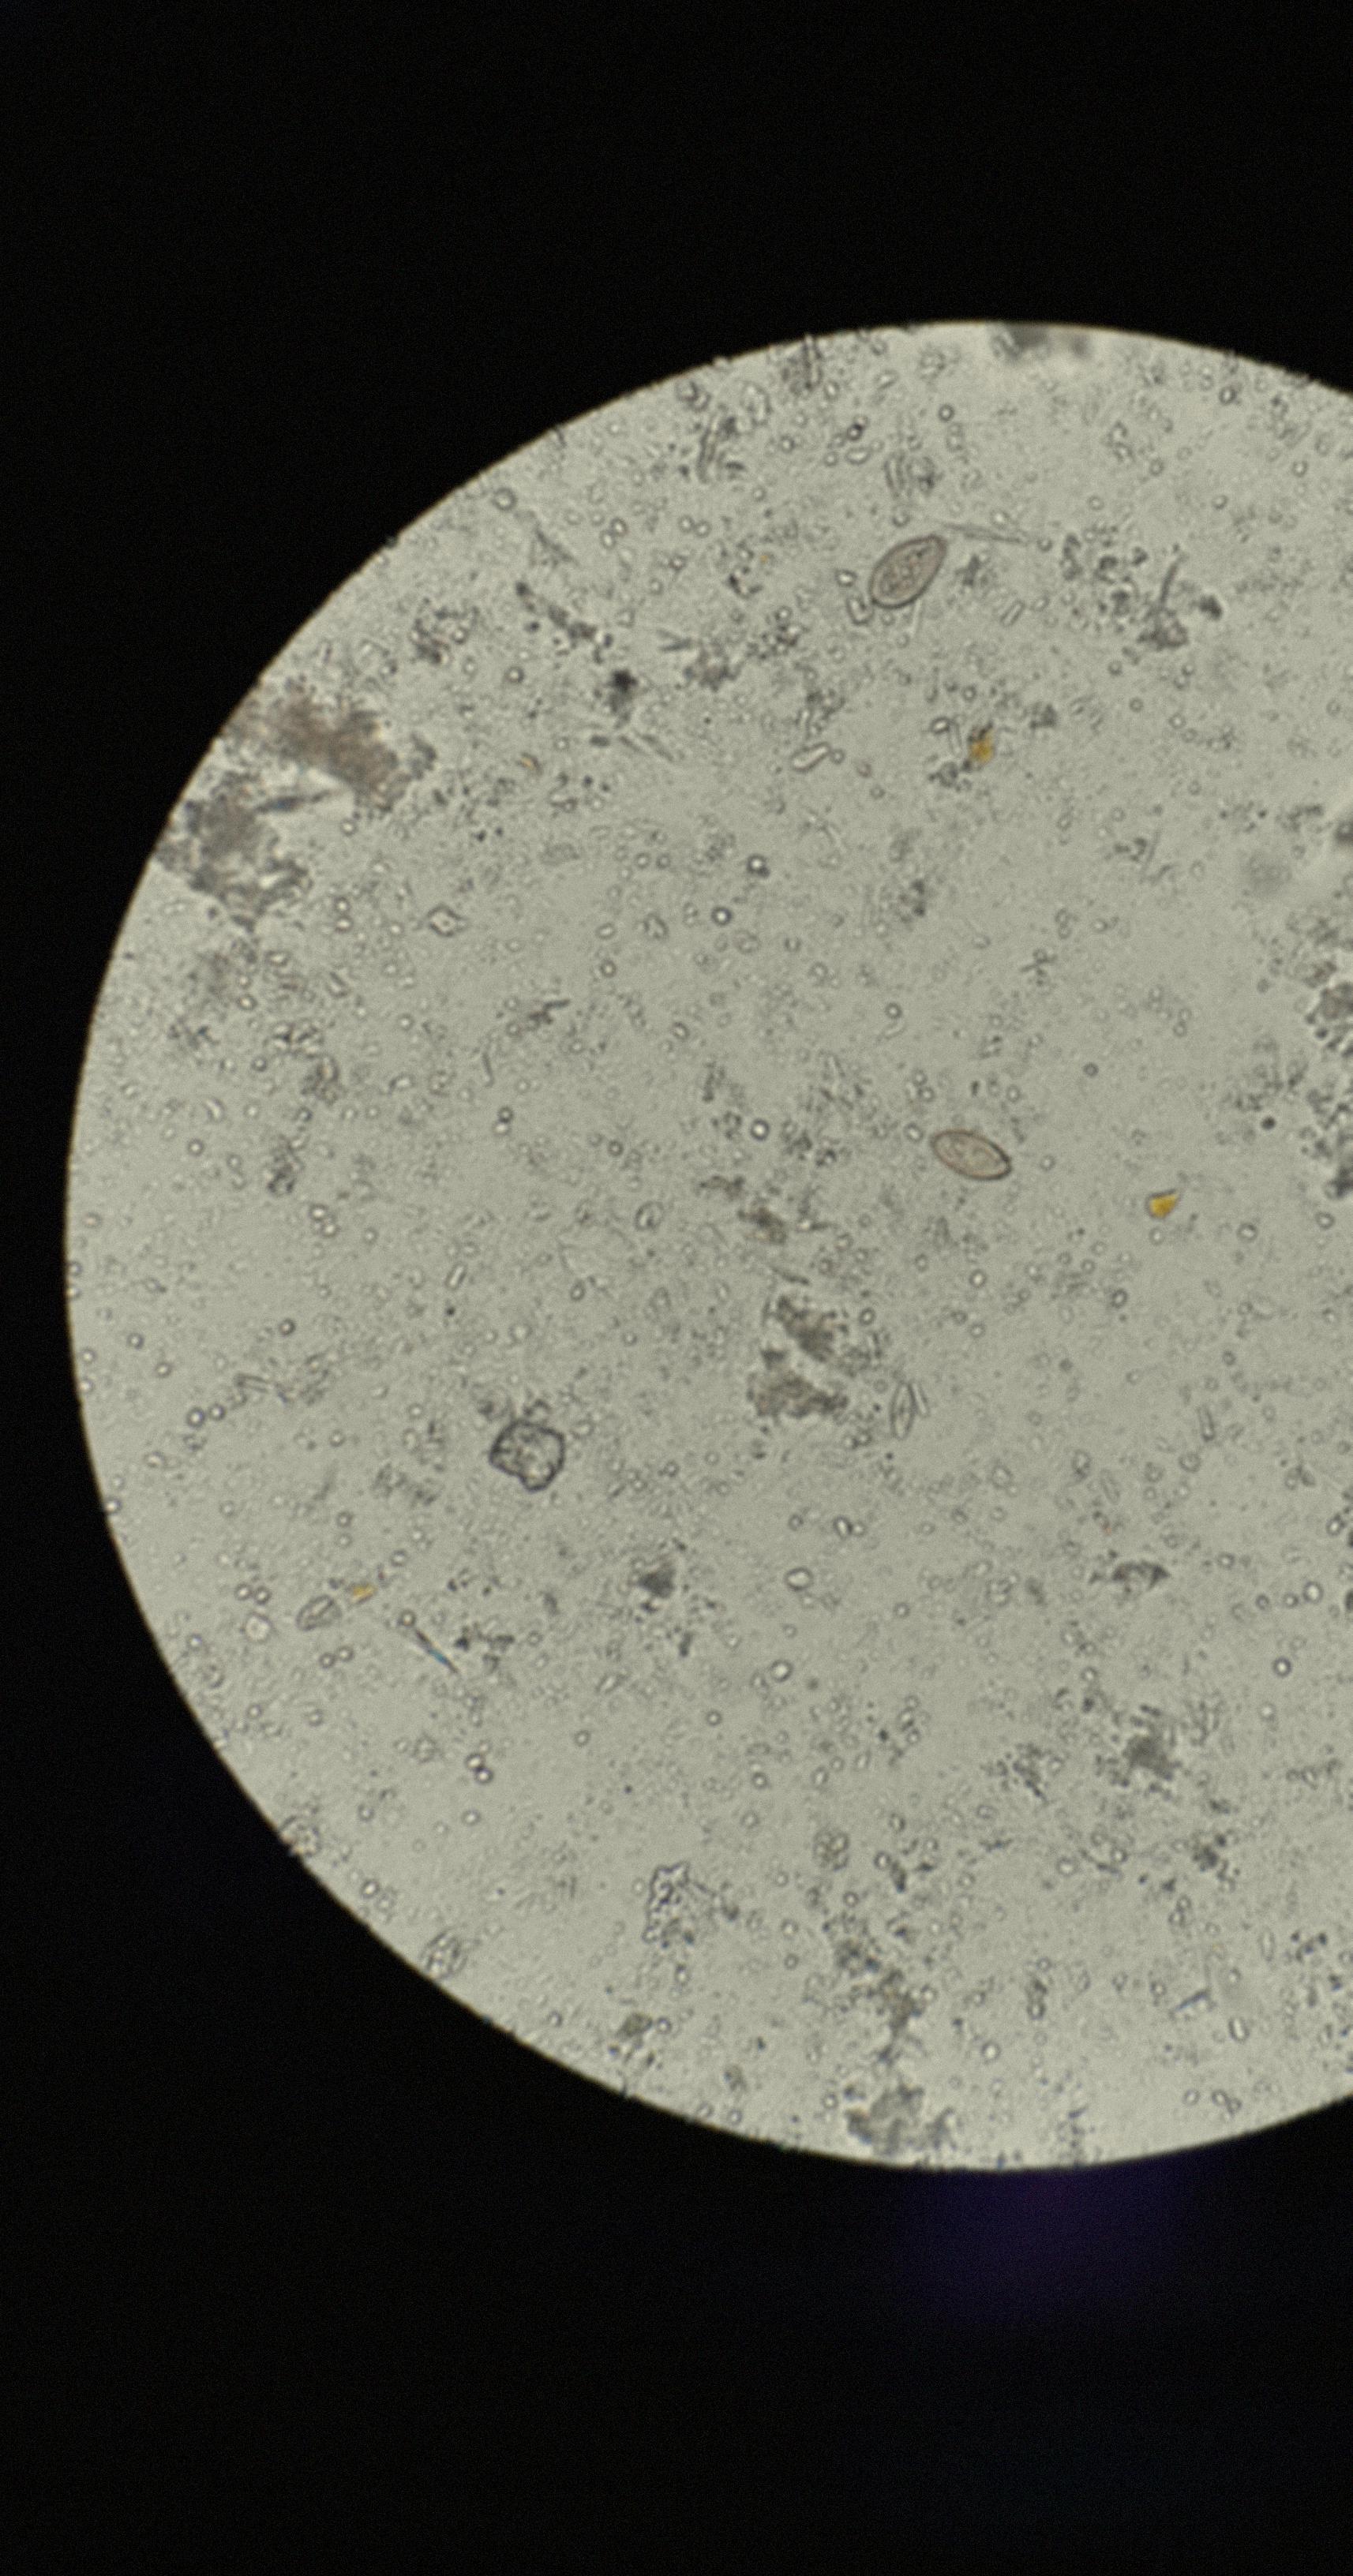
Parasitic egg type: Opisthorchis viverrine